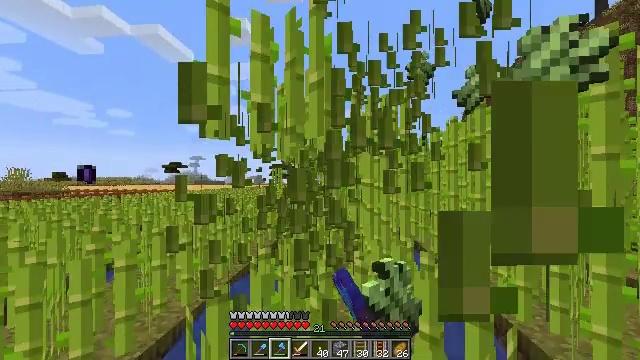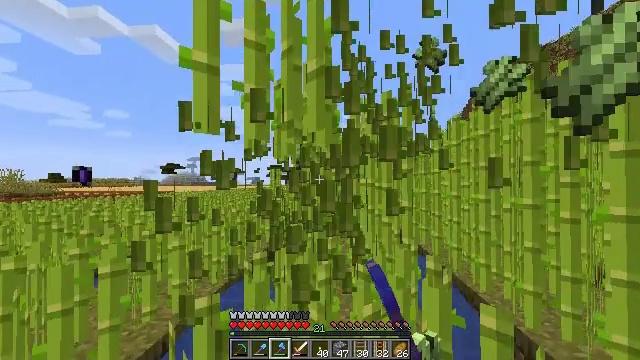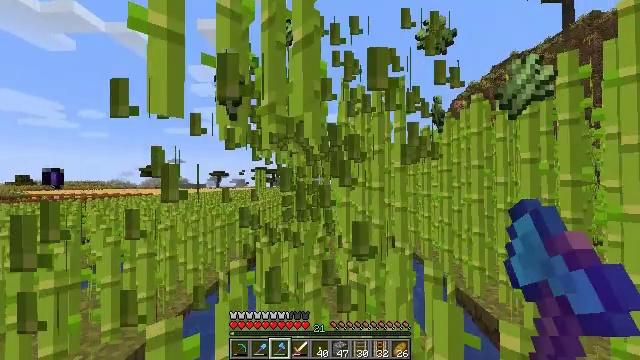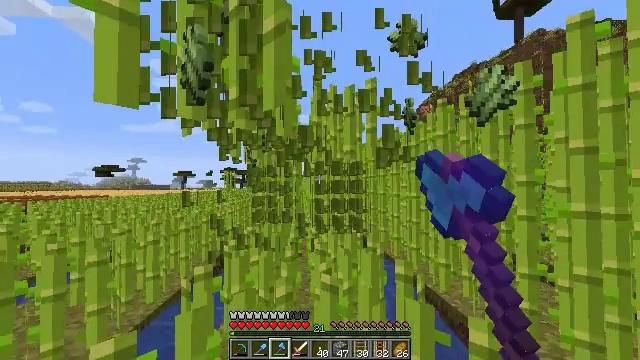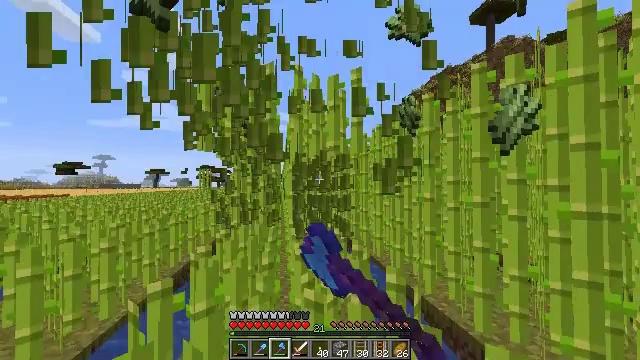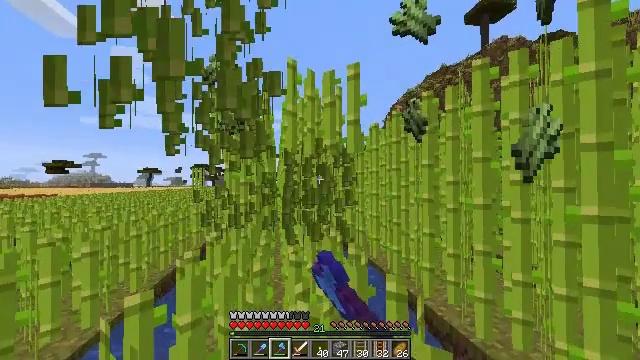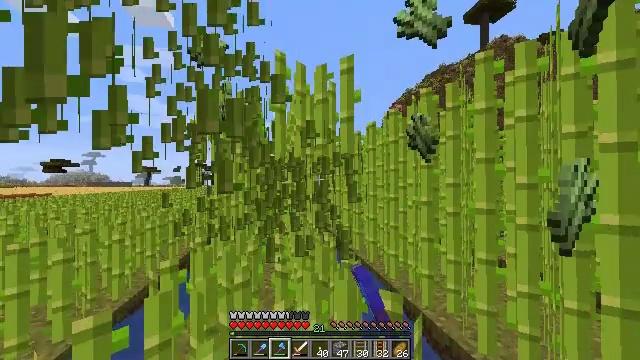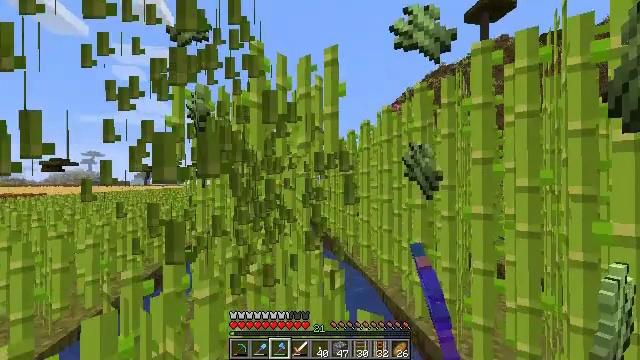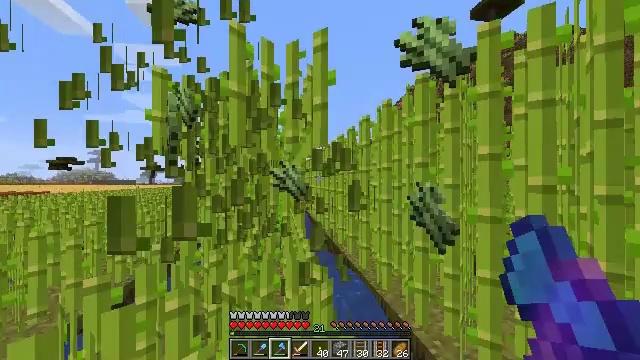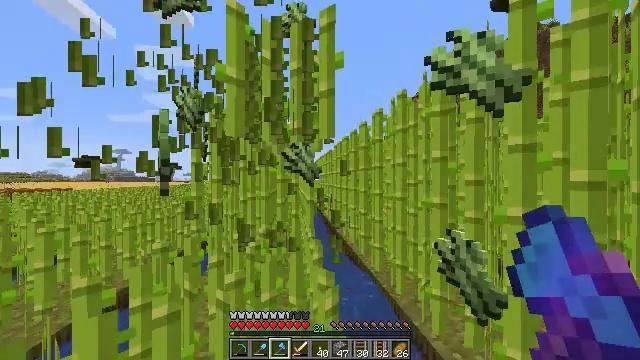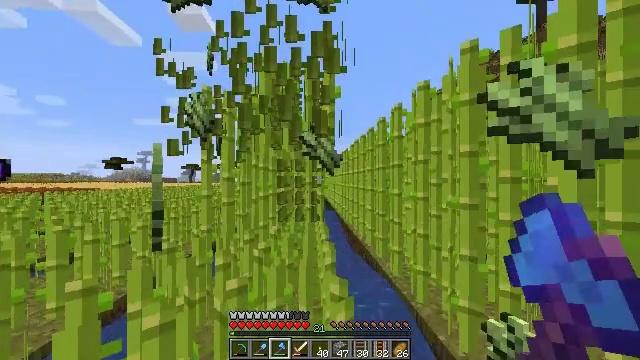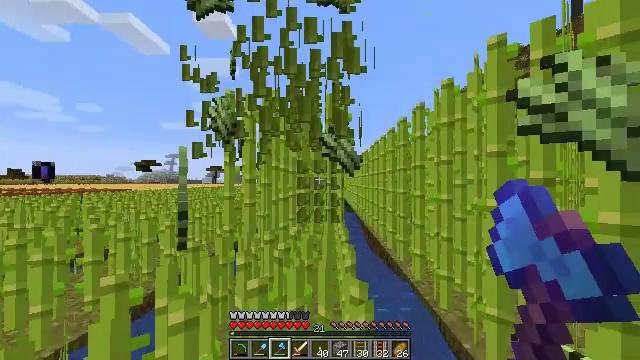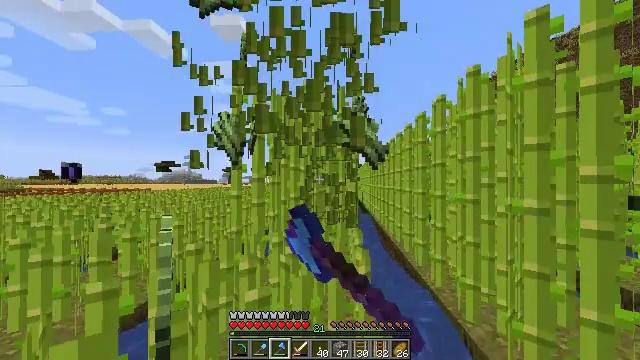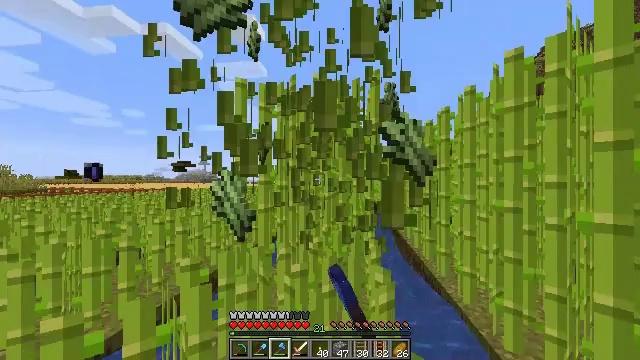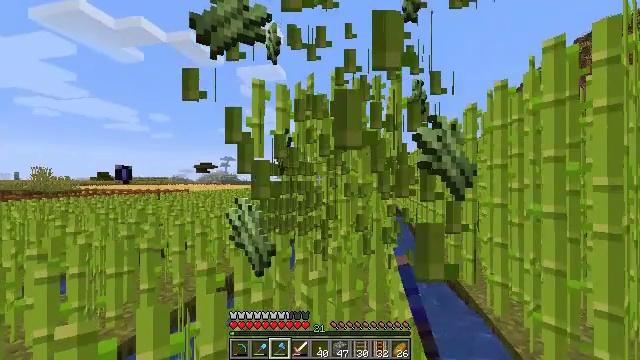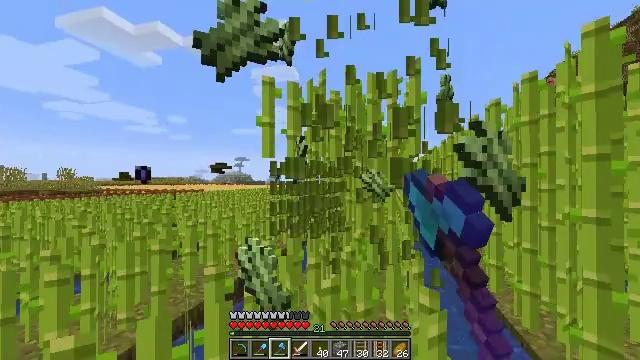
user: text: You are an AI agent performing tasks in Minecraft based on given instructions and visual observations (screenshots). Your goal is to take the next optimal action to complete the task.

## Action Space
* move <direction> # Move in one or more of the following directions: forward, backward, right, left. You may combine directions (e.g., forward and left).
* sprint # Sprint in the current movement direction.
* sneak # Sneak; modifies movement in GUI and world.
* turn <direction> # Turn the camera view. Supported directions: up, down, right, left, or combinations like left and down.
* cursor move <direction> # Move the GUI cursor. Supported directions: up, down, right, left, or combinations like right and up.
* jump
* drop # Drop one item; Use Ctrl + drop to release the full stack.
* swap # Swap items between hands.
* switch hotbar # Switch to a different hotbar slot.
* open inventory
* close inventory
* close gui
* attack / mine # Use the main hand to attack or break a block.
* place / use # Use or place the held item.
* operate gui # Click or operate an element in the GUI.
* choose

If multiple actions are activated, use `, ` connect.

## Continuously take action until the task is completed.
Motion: motion action
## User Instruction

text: Gather sugar cane for crafting.
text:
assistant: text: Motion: move forward, attack / mine
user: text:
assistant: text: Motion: move forward, turn right, attack / mine
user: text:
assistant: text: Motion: move forward, turn right, attack / mine
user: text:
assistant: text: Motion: move forward, turn right, attack / mine
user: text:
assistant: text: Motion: move forward and move right, turn right, attack / mine
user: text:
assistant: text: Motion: move forward and move right, attack / mine
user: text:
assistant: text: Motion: move forward and move right, attack / mine
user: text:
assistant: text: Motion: move forward, attack / mine
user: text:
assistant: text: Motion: move forward, turn left, attack / mine
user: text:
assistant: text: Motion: move forward, turn left, attack / mine
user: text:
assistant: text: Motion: move forward, turn left, attack / mine
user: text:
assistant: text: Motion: move forward, turn left, attack / mine
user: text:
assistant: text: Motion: move forward, turn left, attack / mine
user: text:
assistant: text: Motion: move forward, turn left, attack / mine
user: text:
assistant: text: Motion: move forward, turn left, attack / mine
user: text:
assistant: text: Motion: move forward, turn left, attack / mine
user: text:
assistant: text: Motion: move forward, turn left, attack / mine
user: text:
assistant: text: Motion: move forward, attack / mine
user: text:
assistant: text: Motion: move forward, attack / mine
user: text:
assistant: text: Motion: move forward, attack / mine
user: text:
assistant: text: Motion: move forward, turn right, attack / mine
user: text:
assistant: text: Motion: move forward, turn right, attack / mine
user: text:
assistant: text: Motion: move forward, turn right, attack / mine
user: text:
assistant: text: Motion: move forward, turn right, attack / mine
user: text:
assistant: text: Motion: move forward, turn right, attack / mine
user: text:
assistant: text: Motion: move forward, turn right, attack / mine
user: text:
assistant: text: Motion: move forward, turn right, attack / mine
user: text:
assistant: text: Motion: move forward, turn right, attack / mine
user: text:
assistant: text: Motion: move forward, turn right, attack / mine
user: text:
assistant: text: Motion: move forward, attack / mine